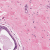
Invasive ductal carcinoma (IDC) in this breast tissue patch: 0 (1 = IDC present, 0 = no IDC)